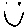
Label: smiley face